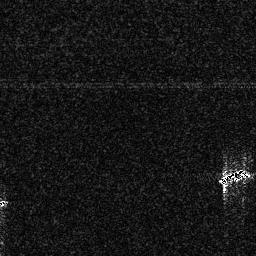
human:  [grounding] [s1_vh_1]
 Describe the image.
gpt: In the satellite image, there is  <ref>1 medium ship </ref> <box>[[85, 65, 97, 72, 0]]</box> located at right.